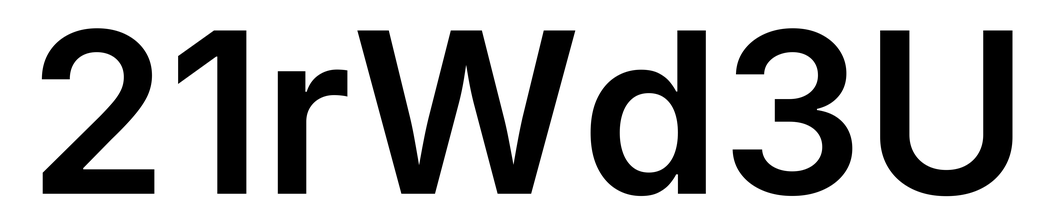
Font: Inter_SemiBold